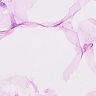
Metastatic tissue present: no